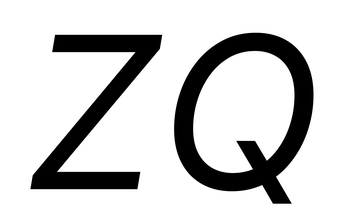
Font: Inter-Italic_Italic